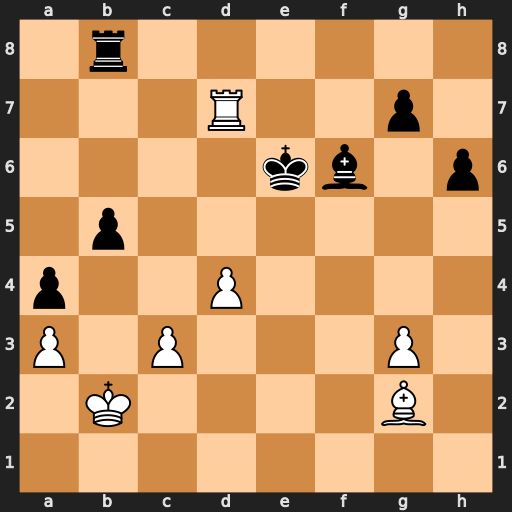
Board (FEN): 1r6/3R2p1/4kb1p/1p6/p2P4/P1P3P1/1K4B1/8
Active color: w
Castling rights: -
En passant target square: -
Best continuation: Bh3#